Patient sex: M
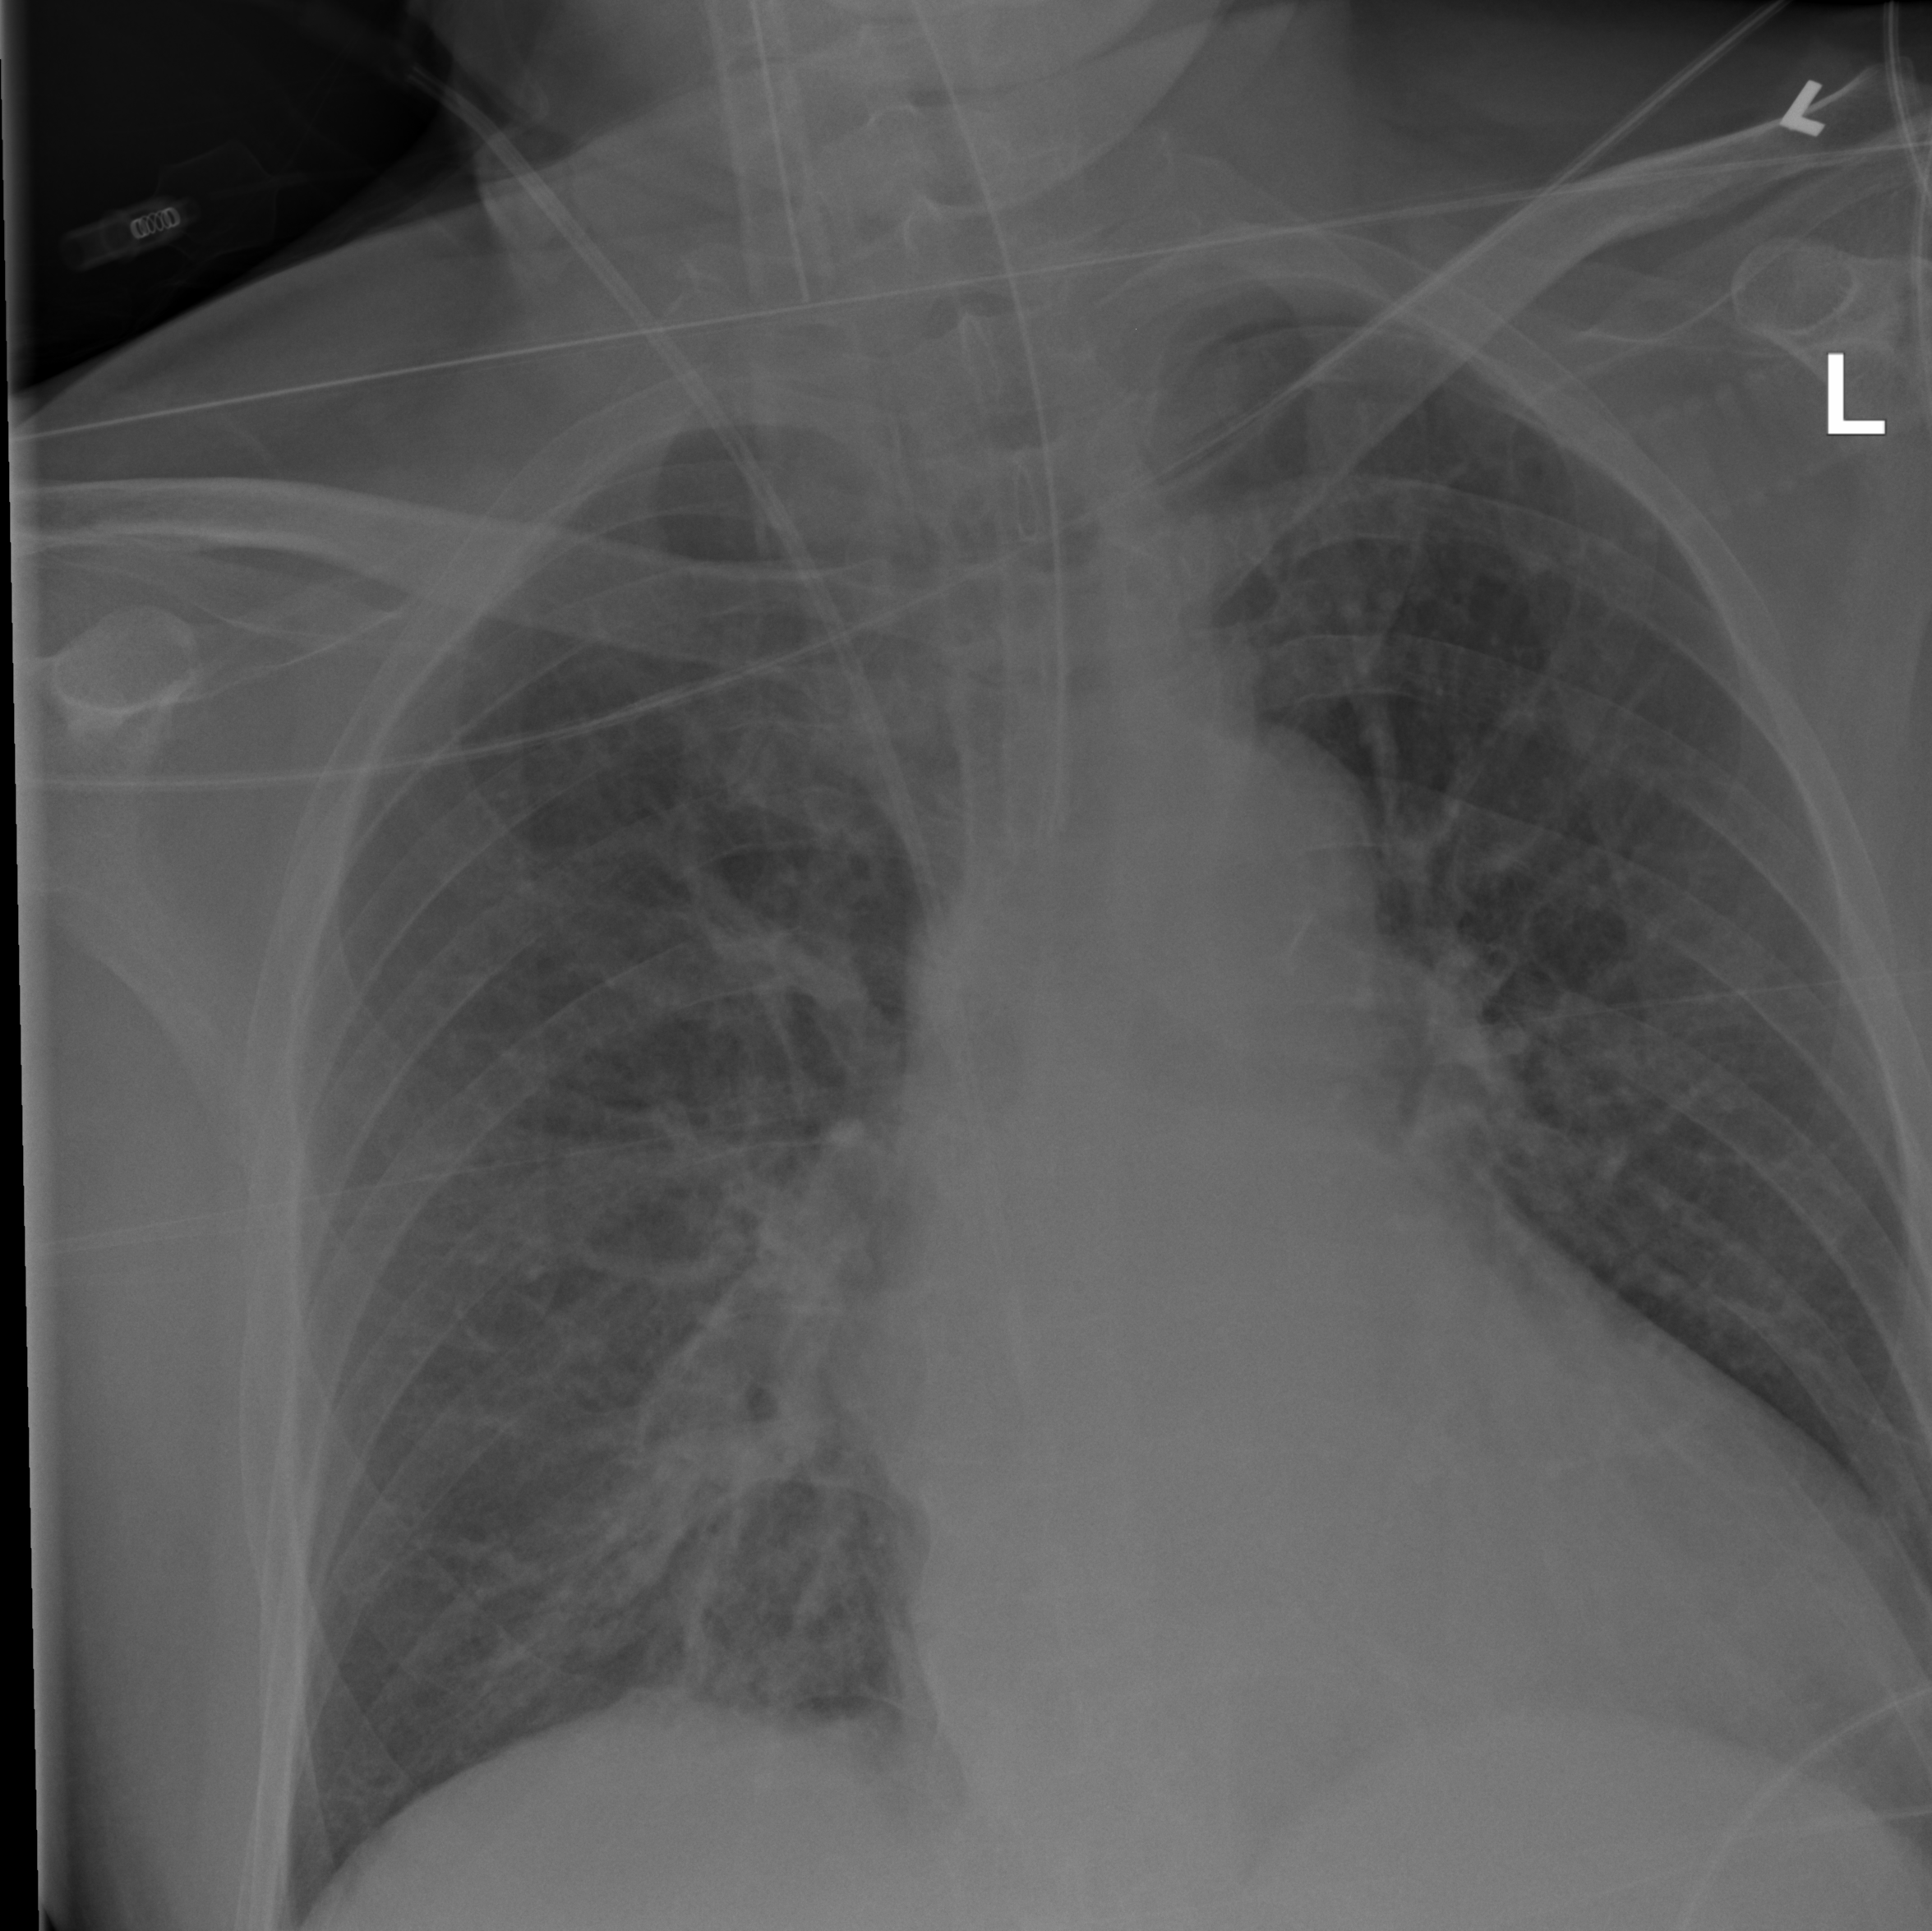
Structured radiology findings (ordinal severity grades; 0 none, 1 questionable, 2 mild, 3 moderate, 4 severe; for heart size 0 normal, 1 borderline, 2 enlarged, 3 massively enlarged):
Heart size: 0
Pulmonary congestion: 0
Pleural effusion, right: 0
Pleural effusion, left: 0
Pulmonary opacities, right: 0
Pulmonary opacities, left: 0
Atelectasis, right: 2
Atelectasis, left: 0